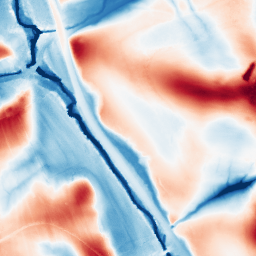
Category: edge_preserving
Decomposition family: guided
Decomposition parameters: radius: 32
eps: 0.001
Upsampling method: quartic
Upsampling parameters: scale: 8
Upsampling scale: 8